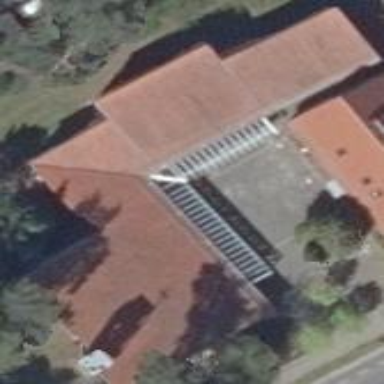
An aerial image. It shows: Community centre building.